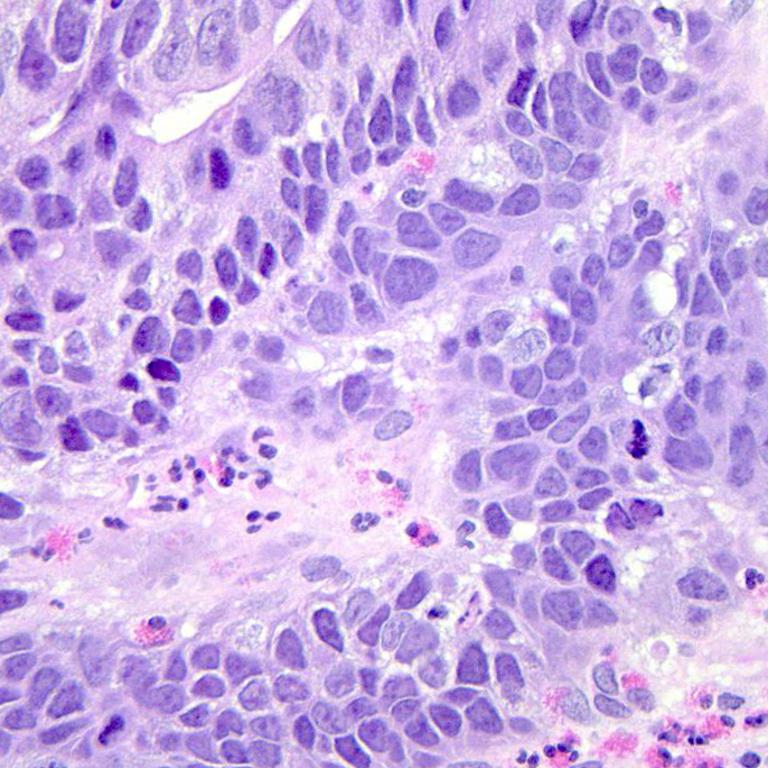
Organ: colon
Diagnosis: adenocarcinomas